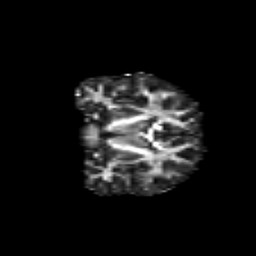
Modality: FA
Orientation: coronal
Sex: male
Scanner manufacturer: siemens
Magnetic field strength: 3 T
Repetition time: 5 s
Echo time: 0.071 s